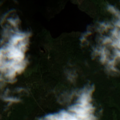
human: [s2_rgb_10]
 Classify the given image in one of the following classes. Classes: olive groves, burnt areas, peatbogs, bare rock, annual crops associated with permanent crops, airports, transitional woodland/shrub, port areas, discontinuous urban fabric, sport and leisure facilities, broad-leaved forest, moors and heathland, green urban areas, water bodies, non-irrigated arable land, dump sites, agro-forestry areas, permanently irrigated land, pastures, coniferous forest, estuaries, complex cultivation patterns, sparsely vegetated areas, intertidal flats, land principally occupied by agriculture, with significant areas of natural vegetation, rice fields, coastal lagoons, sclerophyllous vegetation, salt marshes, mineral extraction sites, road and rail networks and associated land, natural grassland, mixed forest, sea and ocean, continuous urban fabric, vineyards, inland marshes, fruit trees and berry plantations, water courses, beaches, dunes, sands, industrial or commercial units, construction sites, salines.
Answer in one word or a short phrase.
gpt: coniferous forest, mixed forest, transitional woodland/shrub, water bodies